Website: ulta-beauty
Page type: delivery-shipping
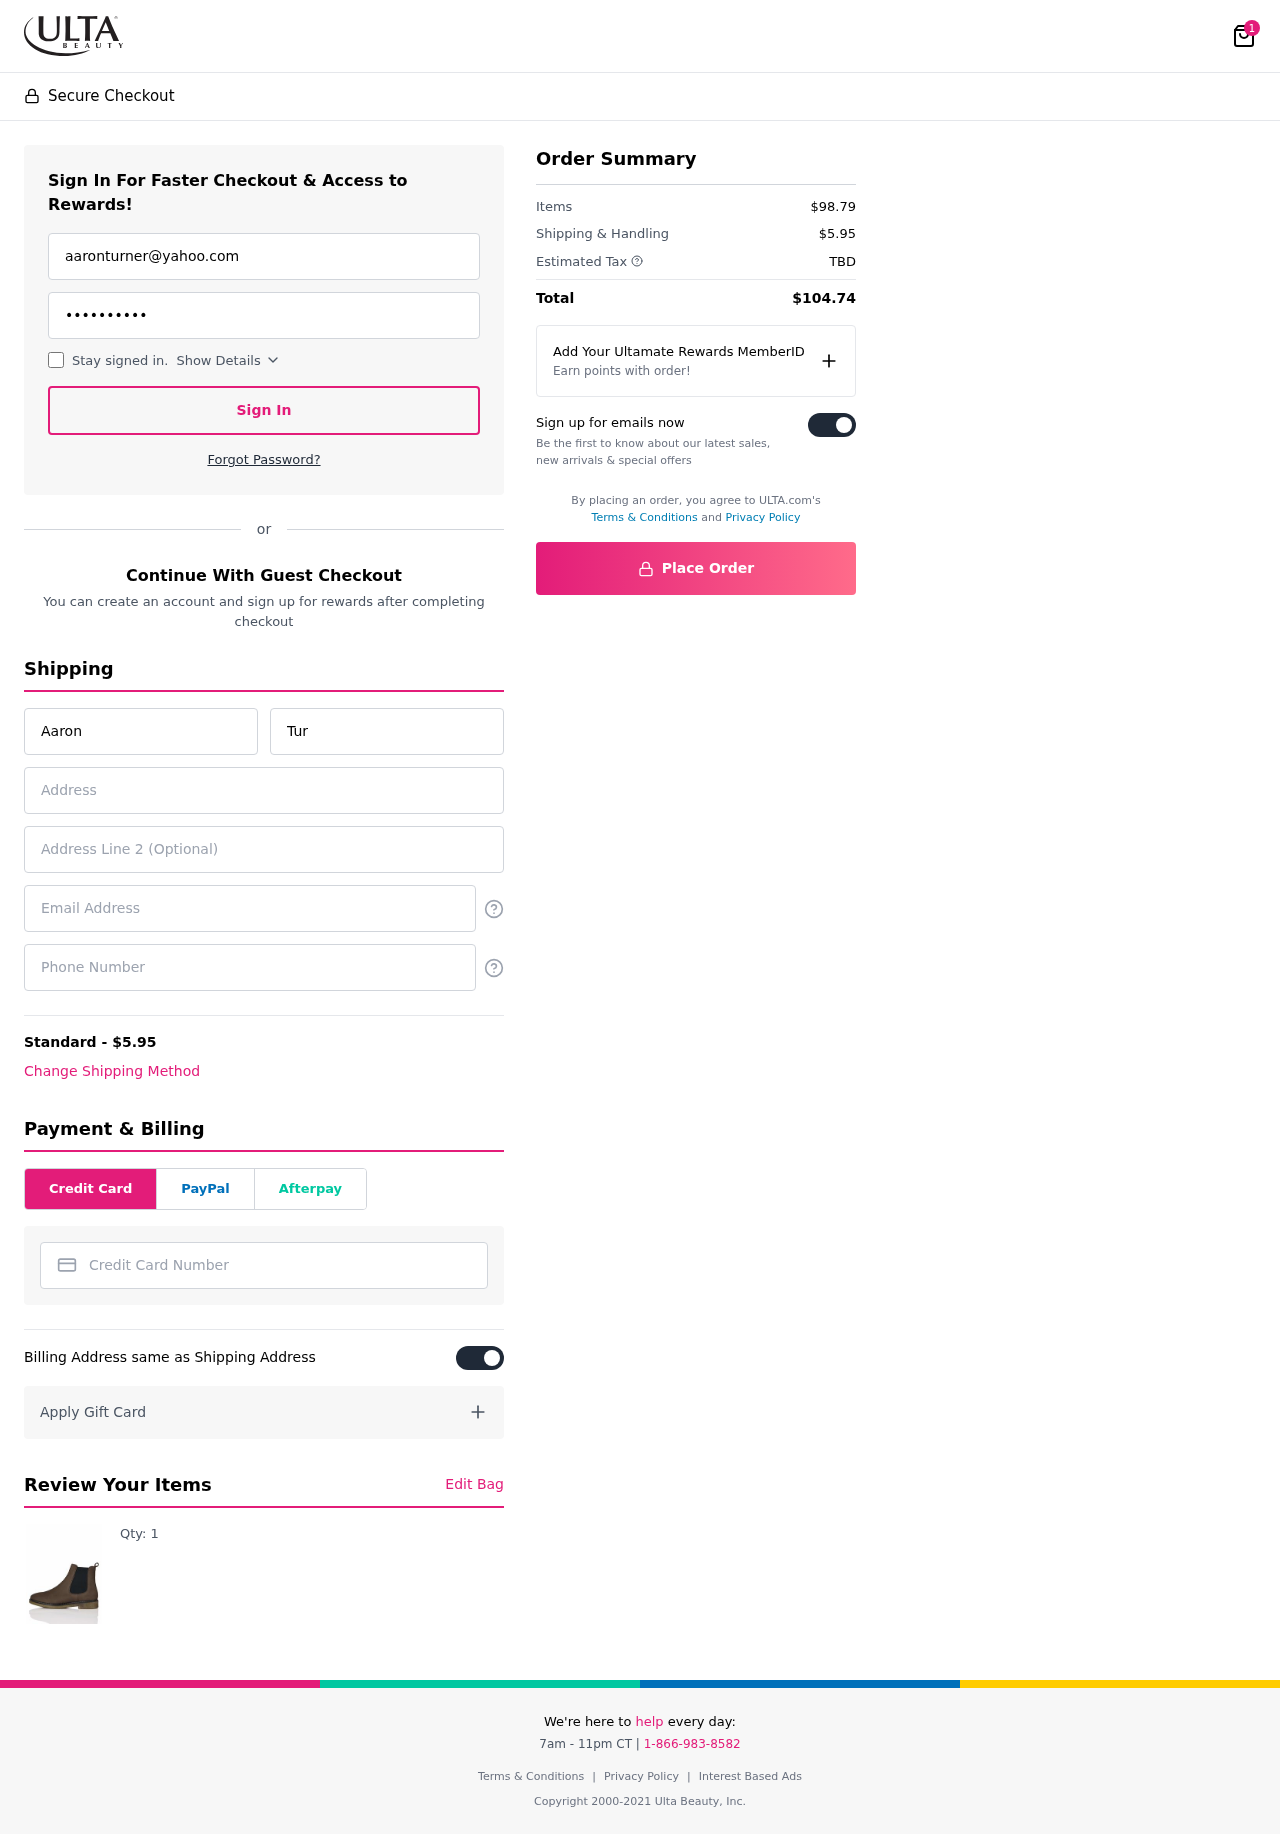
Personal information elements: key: PII_CARD_NUMBER
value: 4636 5779 7261 4805
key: PII_EMAIL
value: aaronturner@yahoo.com
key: PII_EMAIL2
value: aaronturner@yahoo.com
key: PII_FIRSTNAME
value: Aaron
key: PII_LASTNAME
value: Turner
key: PII_PHONE
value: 7334698158
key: PII_STREET
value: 47700 Brandon Plaza Apt. 477
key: PII_STREET2
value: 620 Adam Lane
Product elements: key: PRODUCT1_QUANTITY
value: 1
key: PRODUCT1
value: Qty: 1
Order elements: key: ORDER_NUM_ITEMS
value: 1
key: ORDER_SHIPPING_COST
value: $5.95
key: ORDER_SUBTOTAL
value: $98.79
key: ORDER_TAX
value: TBD
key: ORDER_TOTAL
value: $104.74